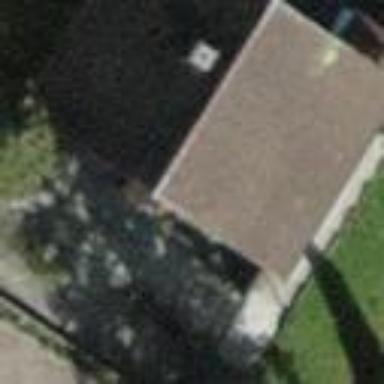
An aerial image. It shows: Building with tile roof.